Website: home-depot
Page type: customer-info-address
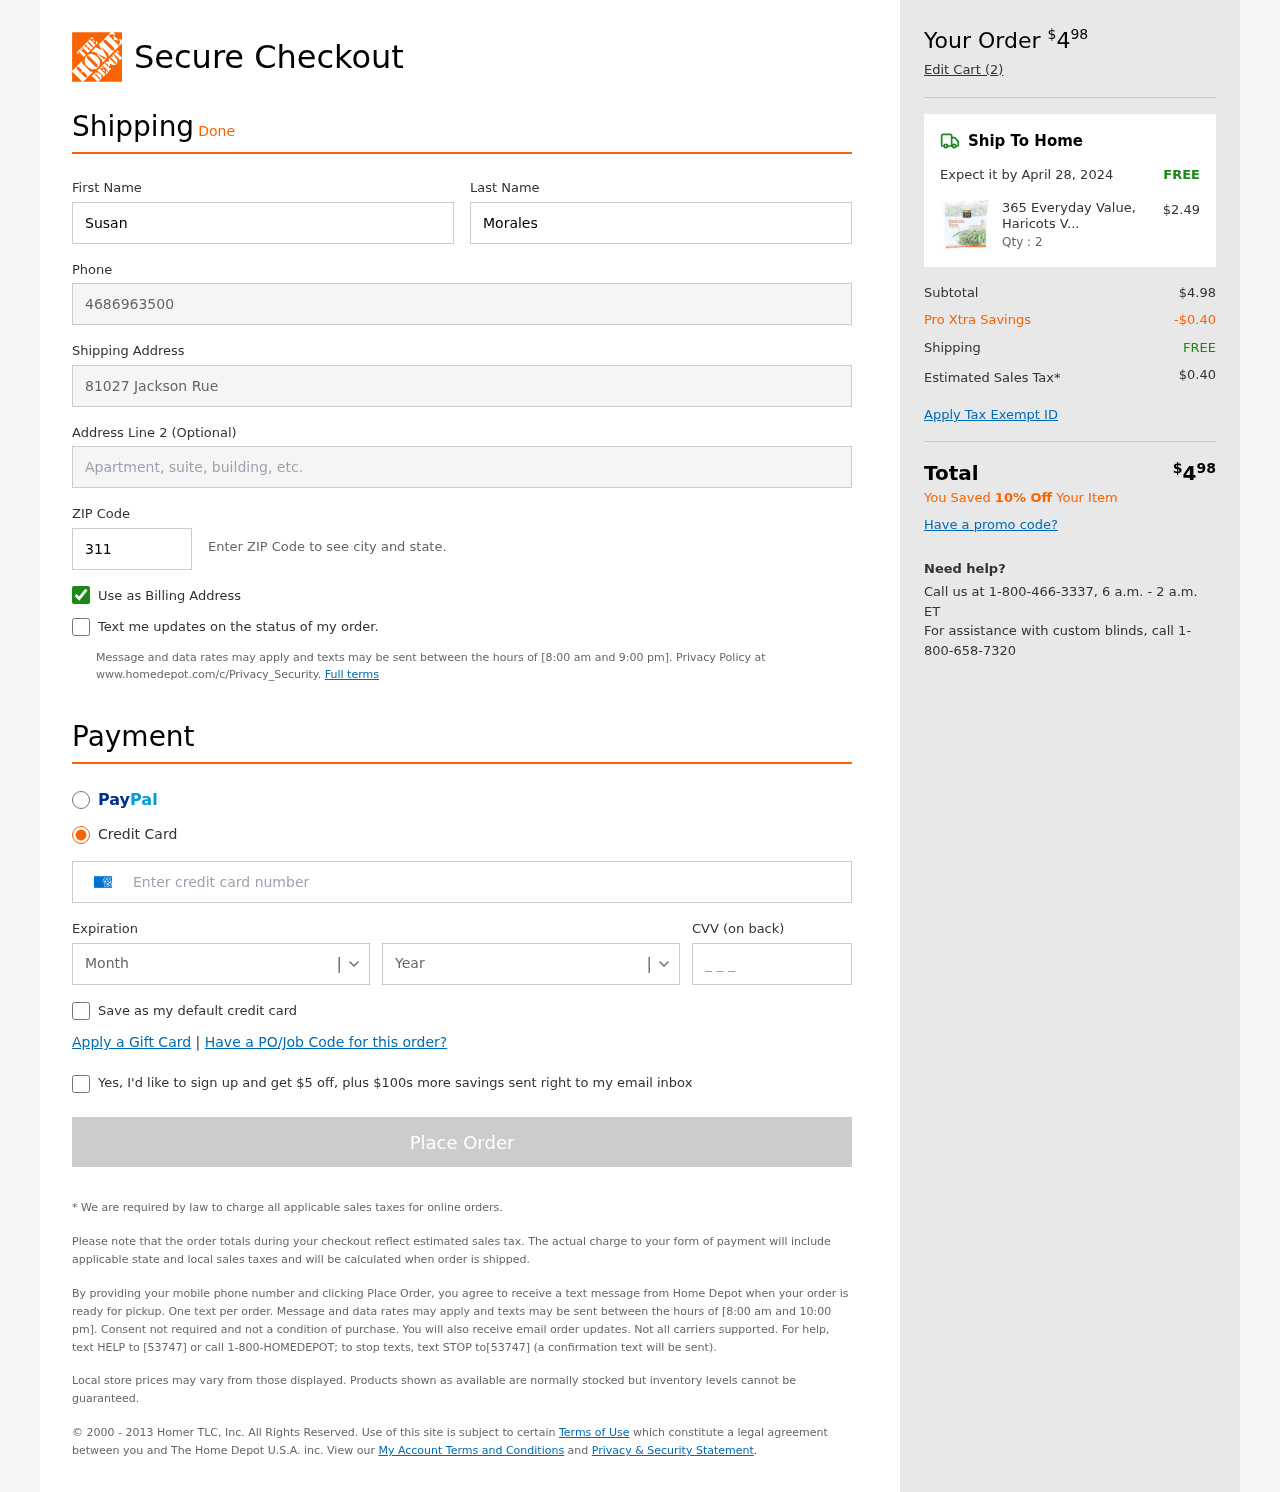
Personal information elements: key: PII_CARD_CVV
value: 8795
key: PII_CARD_EXPIRY_MONTH
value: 08
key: PII_CARD_EXPIRY_YEAR
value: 28
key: PII_CARD_NUMBER
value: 3479 8753 6728 603
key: PII_FIRSTNAME
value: Susan
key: PII_LASTNAME
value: Morales
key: PII_PHONE
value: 4686963500
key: PII_POSTCODE
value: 31147
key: PII_STREET
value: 81027 Jackson Rue
Product elements: key: PRODUCT1_NAME
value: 365 Everyday Value, Haricots Verts (Extra Fine Green Beans), 16 oz, (Frozen)
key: PRODUCT1_PRICE
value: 2.49
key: PRODUCT1_QUANTITY
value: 2
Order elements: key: ORDER_TOTAL
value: $498
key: ORDER_NUM_ITEMS
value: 2
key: ORDER_DELIVERY_DATE
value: April 28, 2024
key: ORDER_SHIPPING_COST
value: FREE
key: ORDER_SUBTOTAL
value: $4.98
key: ORDER_DISCOUNT
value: -$0.40
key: ORDER_SHIPPING_COST2
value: FREE
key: ORDER_TAX
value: $0.40
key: ORDER_TOTAL2
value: $498
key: ORDER_SAVINGS_MESSAGE
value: You Saved 10% Off Your Item